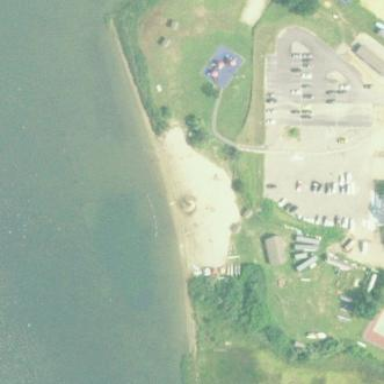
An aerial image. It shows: Sandy beach.